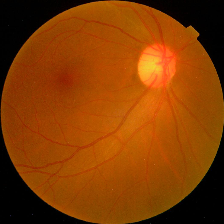
Diabetic retinopathy grade: No DR